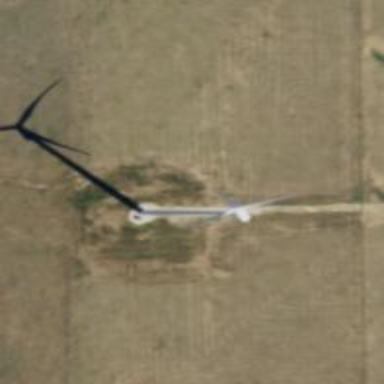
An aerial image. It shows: Wind generator with horizontal axis. The generator is wind turbine.